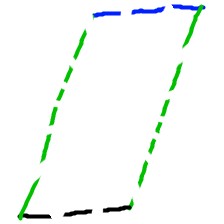
Shape: parallelogram